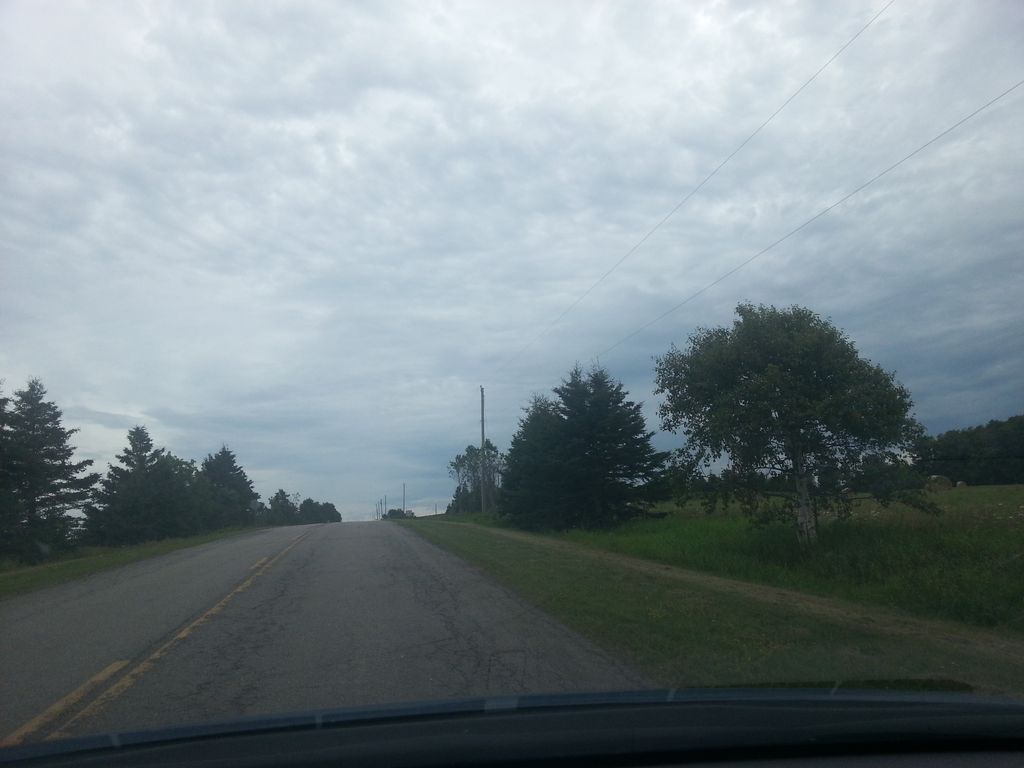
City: charlottetown